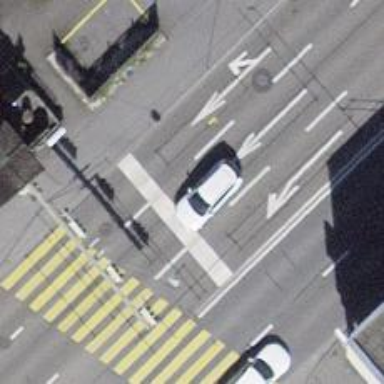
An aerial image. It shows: Primary highway with asphalt surface and trolley wires.